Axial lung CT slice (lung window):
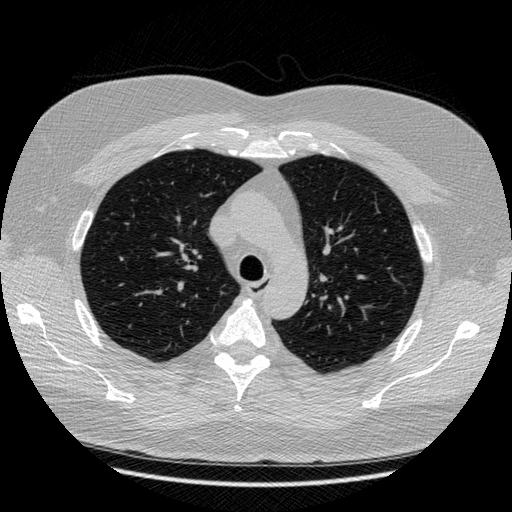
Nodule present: no